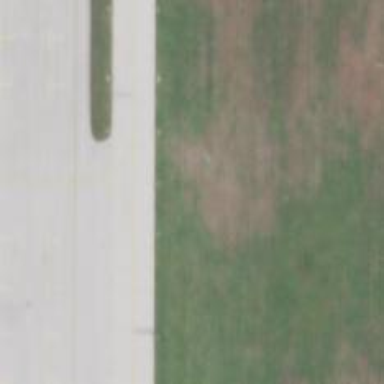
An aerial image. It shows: View of taxiway at the airport.